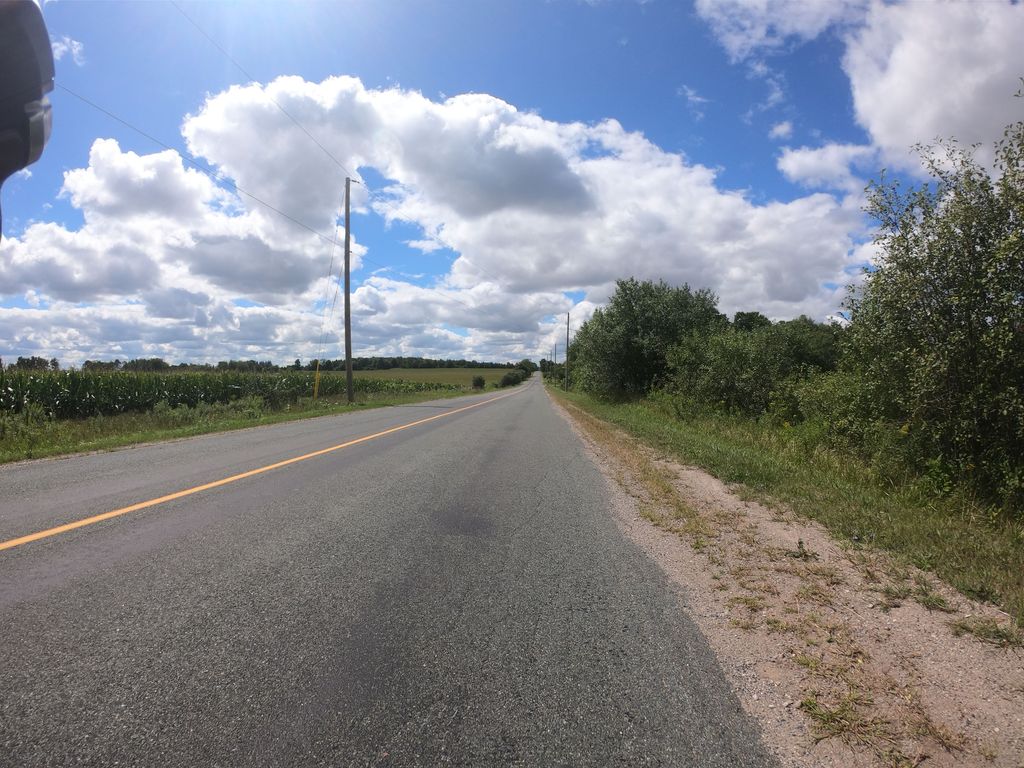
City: kitchener-waterloo